【题型】解答题　【知识点】立体几何　【难度】easy
已知$A$，$B$，$C$为球$O$的球面上的三个点，$\odot O_1$为$\triangle ABC$的外接圆.若$\odot O_1$的面积为$4\pi$，$AB=BC=AC=$，$OO_1$，求球$O$的体积；
【解答】
\noindent 【答案】$\boldsymbol{\dfrac{256\pi}{3}}$\\
\noindent 【解析】如图所示，设球$O$的半径为$R$，$\odot O_1$的半径为$r$，

\noindent 因为$\odot O_1$的面积为$4\pi$，所以$4\pi=\pi r^2$，解得$r=2$，\\
\noindent 又$AB=BC=AC=OO_1$，所以$\dfrac{AB}{\sin60^\circ}=2r$，\\
\noindent 解得$AB=2\sqrt{3}$，故$OO_1=2\sqrt{3}$，\\
\noindent 所以，$R^2=OO_1^2+r^2=(2\sqrt{3})^2+2^2=16$，\\
\noindent 所以，球$O$的体积$V=\dfrac{4}{3}\pi R^3=\dfrac{256\pi}{3}$；
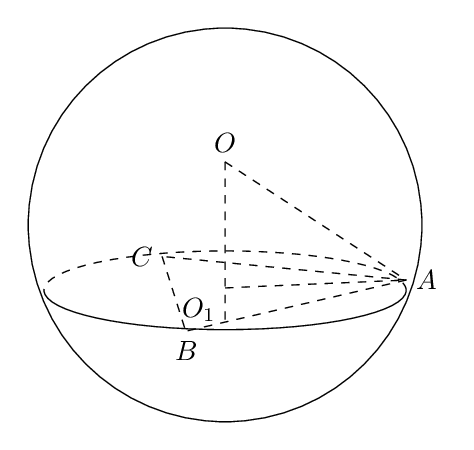